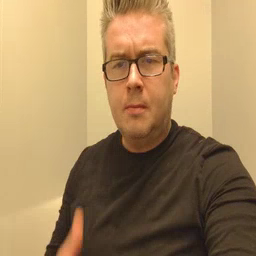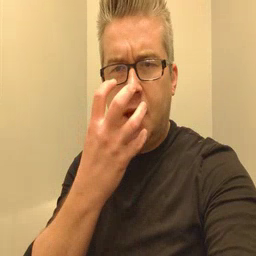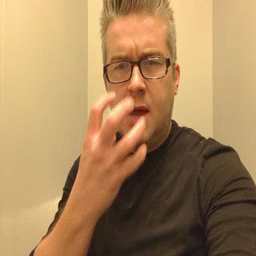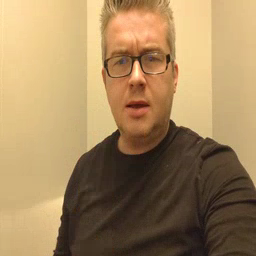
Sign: mad